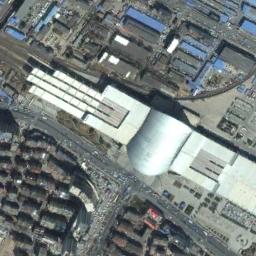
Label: railway_station